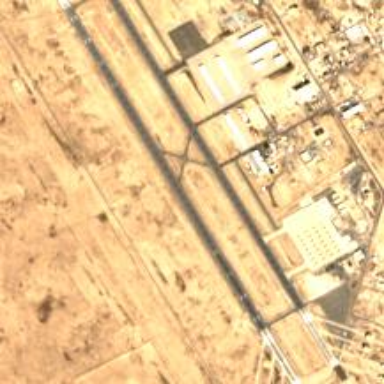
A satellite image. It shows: Runway at airport.